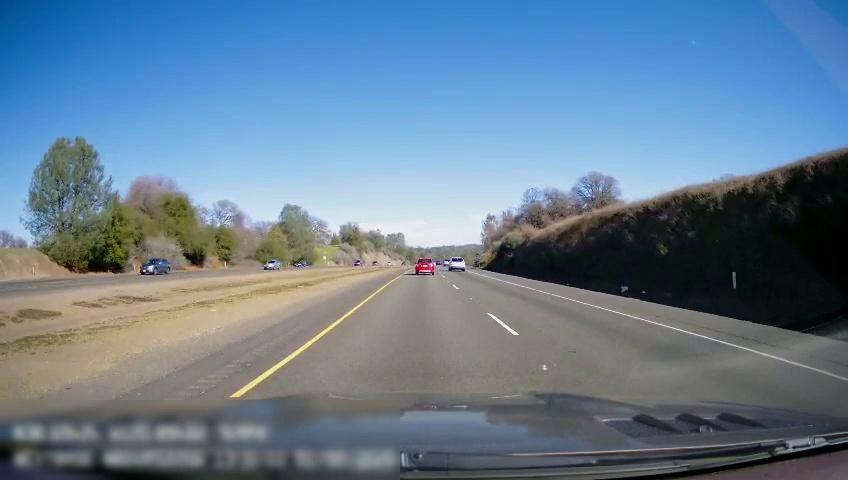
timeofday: Day
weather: Sunny
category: Drivable Space
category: Drivable Space
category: Vehicles | SUV
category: Vehicles | Car
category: Vehicles | Car
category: Vehicles | SUV
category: Vehicles | SUV
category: Lanes | Current Lane
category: Lanes | Current Lane
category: Lanes | Alternate Lane